Question: Based on some study of 3D rotation matrixes, I made <URL>.
Most of the 3D magic happens in two matrix multiplications. For each point of the image, the xyz coordinates are multiplied by the rotation matrix in the function 'rotatePoint', which transforms the point 'xyz' by the axis of rotation from origin 'p' in the direction of the unit vector 'u' by 'theta' radians.
'''
function rotatePoint(xyz,p,u,rho,phi){
return new Vector(
((p.x*(u.y*u.y+u.z*u.z)-u.x*(p.y*u.y+p.z*u.z-u.x*xyz.x-u.y*xyz.y-u.z*xyz.z))*(1-rho)+xyz.x*rho+(-p.z*u.y+p.y*u.z-u.z*xyz.y+u.y*xyz.z)*phi)|0,
((p.y*(u.x*u.x+u.z*u.z)-u.y*(p.x*u.x+p.z*u.z-u.x*xyz.x-u.y*xyz.y-u.z*xyz.z))*(1-rho)+xyz.y*rho+( p.z*u.x-p.x*u.z+u.z*xyz.x-u.x*xyz.z)*phi)|0,
((p.z*(u.x*u.x+u.y*u.y)-u.z*(p.x*u.x+p.y*u.y-u.x*xyz.x-u.y*xyz.y-u.z*xyz.z))*(1-rho)+xyz.z*rho+(-p.y*u.x+p.x*u.y-u.y*xyz.x+u.x*xyz.y)*phi)|0)
}
'''
Where 'rho' is sin(theta), and 'phi' is cos(theta), and theta is the angle of rotation.
Finally the point is multiplied by the perspective matrix, in the following function, which transforms the point from world coordinates to screen coordinates.
'''
function perspective(xyz){
return {
x : ((this.camera.e.z*(xyz.x-this.camera.e.x))/(this.camera.e.z+xyz.z)+this.camera.e.x)|0,
y : ((this.camera.e.z*(xyz.y-this.camera.e.y))/(this.camera.e.z+xyz.z)+this.camera.e.y)|0
}
}
'''
Now all of this works just fine for the most part. But for whatever reason, the 3D rotation results in the image repeating off into infinity along the axis of rotation. Here's an example screenshot:

Anyone have any idea why this is happening?
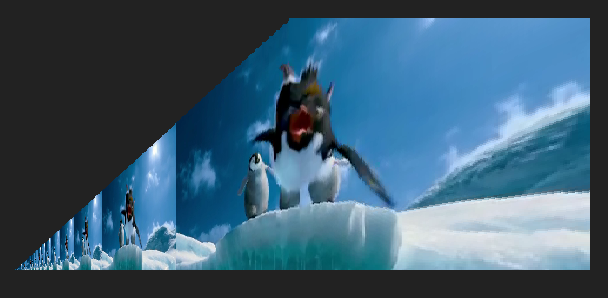
Answer: Your rendering function is updating the Z coordinate of your image at each frame.
It makes the rendered image move from frame to frame. You can notice that at the start, when the image rotates until the image orientation stabilizes.
Besides, the algorithm uses the rendering surface itself as a source, so if it runs fast enough it will process the transformed image recursively, leading to the "perspective to infinity" effect.
Finally, it doesnt't check for image space coordinates overflow, leading to wraps when an image border overflows to the next scan line.
The rotation formula seems OK (it indeed rotates a point along the specified axis), but the way it is used is pretty weird.
It does rotate the image along the Y axis, like a reversible blackboard flipping on its hinges, then updates the Z coorinate of the image accordingly. The net result is to stretch the 3D image along the original Z axis.
Combined with the incremental modification of the Z values, this seems to converge toward some fixed stretch/rotation applied to the original image, whose computation is beyond my maths.
The original camera object seems to have been discarded (only the mysterious "e" vector is used, as a kind of perspective projection helper).
I suspect the original code did some basic camera projection, but was then fiddled with beyond my ability to understand what was intended.
At any rate, the code does not do what the comments suggest, and modifying the parameters yield pretty weird results.
I wrote a naive piece of code doing a more traditional camera projection. I tried to keep it readable so it's rather slow. Maybe you can start from there and optimize it to suit your needs.
See a working example <URL>. Requires an HTML5 browser with mp4 support. Tested on latest FireFox.
(it's not a JSfiddle since image safety would not allow to see anything, but the code is inside the page).